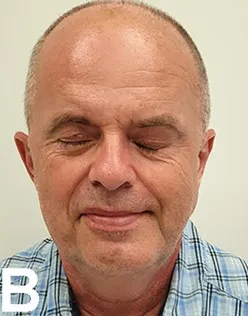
Images show treatment results in a 53-year old male with right facial nerve and abducens nerve pareses and right-sided deafness, after a partial VS removal. With closed eyes.
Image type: medical_photograph (other_medical_photograph)